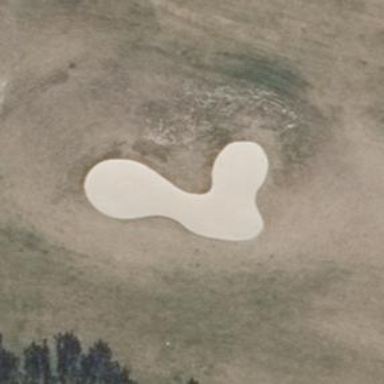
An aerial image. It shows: Golf bunker filled with sandy terrain.